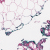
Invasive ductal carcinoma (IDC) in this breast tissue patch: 0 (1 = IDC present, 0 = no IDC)